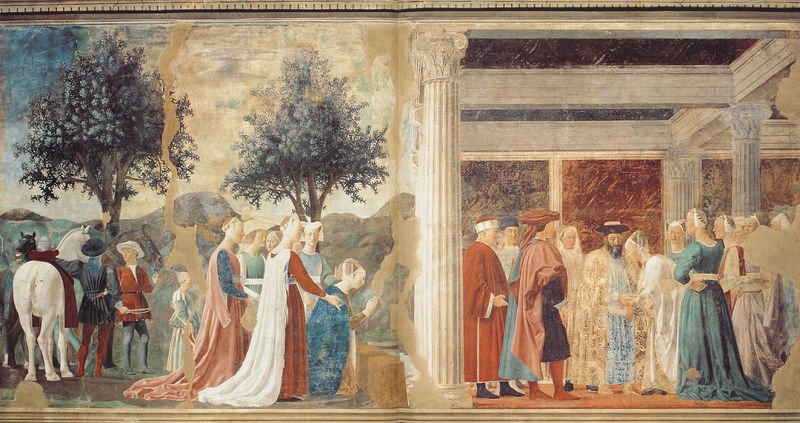
Titel: Ausmalung der Chorkapelle von S. Francesco in Arezzo
Künstler: Bicci di Lorenzo
Standort: Arezzo, S. Francesco, Chorkapelle (EU - I - Toskana)
Schlagwörter: baum, blau, blätter, gemälde, himmel, umhang, wolken, bäume, frauen, grün, menschen, sitzen, frau, hut, hüte, kleid, kleider, männer, szene, säule, säulen, haus, gespräch, wand, falten, stehen, öl, natur, boden, geistlicher, decke, händler, renaissance, pferd, pferde, italien, berge, bank, wandmalerei, kreuz, knien, beten, schimmel, mittelalter, griechenland, stute, opfer, anbetung, turban, legende, uffizien, senat, zyklus, salomon, piero della francesca, piero, königin von saba